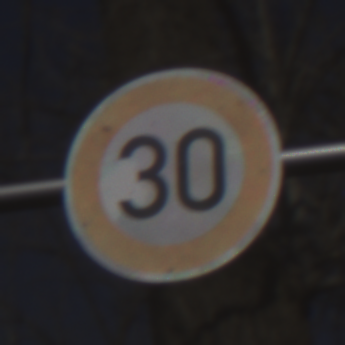
Verkehrszeichen: Geschwindigkeit30
Umgebung: Outdoor, Nature
Tageszeit: Midday
Wetter: Clear
Licht: Natural
Jahreszeit: NotSpecified
Kontrast: HighContrast